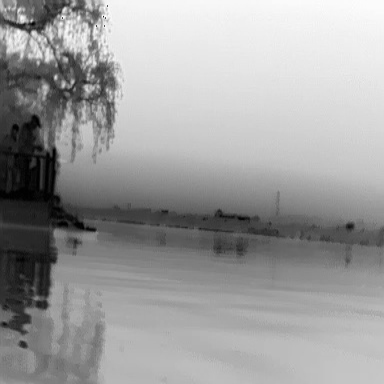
There are two objects shown in the infrared image, including a canoe, and a warship.